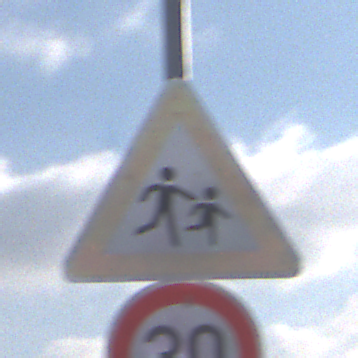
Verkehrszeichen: KinderLinks
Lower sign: Geschwindigkeit30
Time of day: MorningAfternoon
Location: Outdoor (Nature)
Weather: PartlyCloudy
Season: Winter
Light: Natural